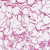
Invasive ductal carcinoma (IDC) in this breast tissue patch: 0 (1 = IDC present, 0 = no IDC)